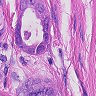
Metastatic tissue present: yes